Question: In a form of a web application I would like the message error validation to be showed under the select menu (in particular it is a chzn-select plugin menu). As you can see from this screenshot:

it works for "Metodo Pagamento" select while it does not work for "Cliente" select and this because, I think, Cliente is a chzn-select menu. My boss wants me to move that message under the select. Here is some code from the php-html page generation file:
'''
<style>
label[for="oggetto[]"] {
padding: 76px 0px 0px 143px !important;
}
label[for="modalita_pagamento"] {
padding: 13px 0px 0px 130px !important;
}
div.selector {
overflow: visible;
}
#filed-sel {
padding: 19px !important;
}
</style>
...
<p>
<label>Cliente</label>
<span class="field" id="filed-sel">
<?php
if (isset($progetto['id_cliente']))
$sistema->clienti->selectMenuClienti($progetto['id_cliente']);
else
$sistema->clienti->selectMenuClienti(null);
?>
</span>
</p>
...
<p>
<label>Metodo pagamento</label>
<span class="field" id="filed-sel">
<?php
if (isset($progetto['metodo_pagamento']))
$sistema->progetti>setPagamentoMetodo($progetto['metodo_pagamento']);
else
$sistema->progetti->setPagamentoMetodo(null);
?>
</span>
</p>
...
public function selectMenuClienti($id_cli) {
$list_cli = $this->allClienti("");
echo '<select data-placeholder="Scegli un cliente..." id="client_prj" name="client_prj" class="chzn-select">';
echo '<option value=""></option>';
for($i=0; $i<count($list_cli); $i++) {
if (($id_cli != null) && ($id_cli == $list_cli[$i]["id"])) {
echo '<option value="'.$list_cli[$i]["id"].'" selected>'.$list_cli[$i]["id"].' - '.$list_cli[$i]["cognome"].' '.$list_cli[$i]["nome"].'</option>';
}
else {echo '<option value="'.$list_cli[$i]["id"].'">'.$list_cli[$i]["id"].' - '.$list_cli[$i]["cognome"].' '.$list_cli[$i]["nome"].'</option>';
}
}
echo '</select>';
}
'''
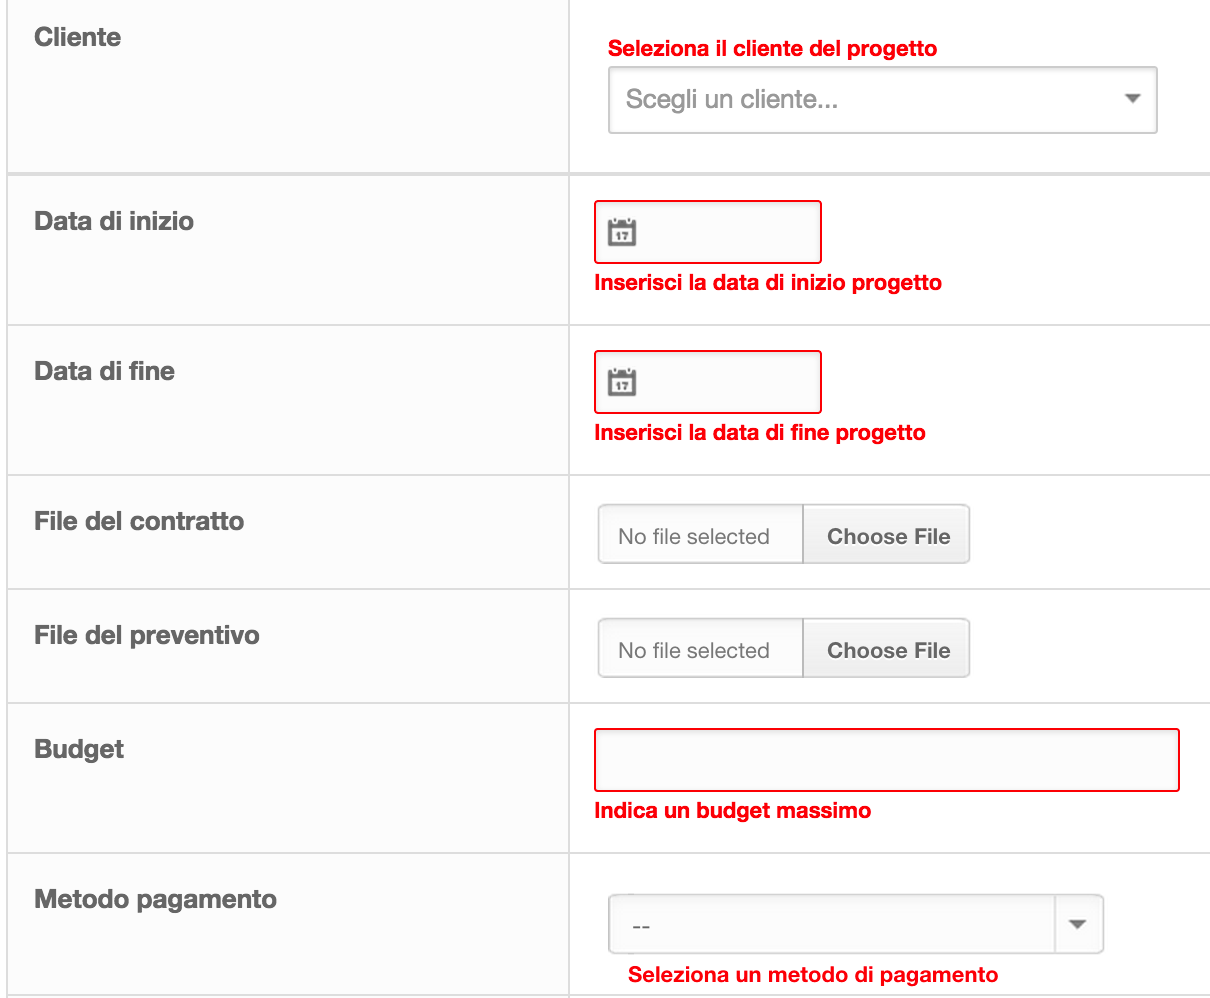
Answer: You can use the errorPlacement option to change the positioning of the error message
'''
errorPlacement: function (error, element) {
//check whether chosen plugin is initialized for the element
if (element.data().chosen) { //or if (element.next().hasClass('chosen-container')) {
element.next().after(error);
} else {
element.after(error);
}
}
'''
Demo: <URL>